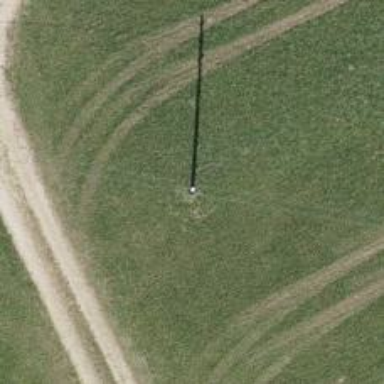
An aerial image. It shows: Power pole.